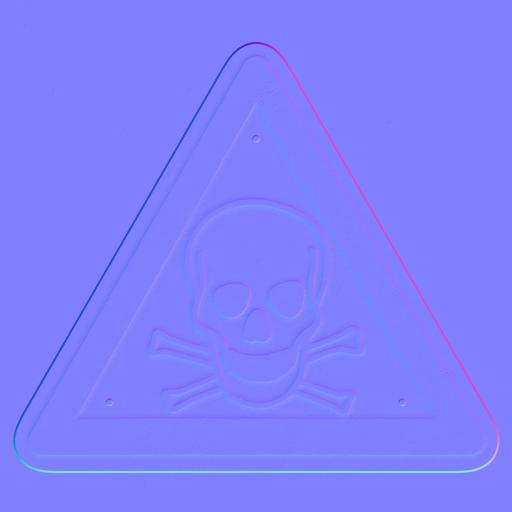
black bone bones danger orange sign skull skulls warning